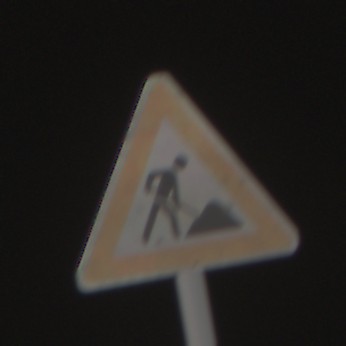
Verkehrszeichen: Arbeitsstelle
Umgebung: Outdoor, Suburban
Tageszeit: MorningAfternoon
Wetter: Clear
Licht: Natural
Jahreszeit: NotSpecified
Kontrast: HighContrast